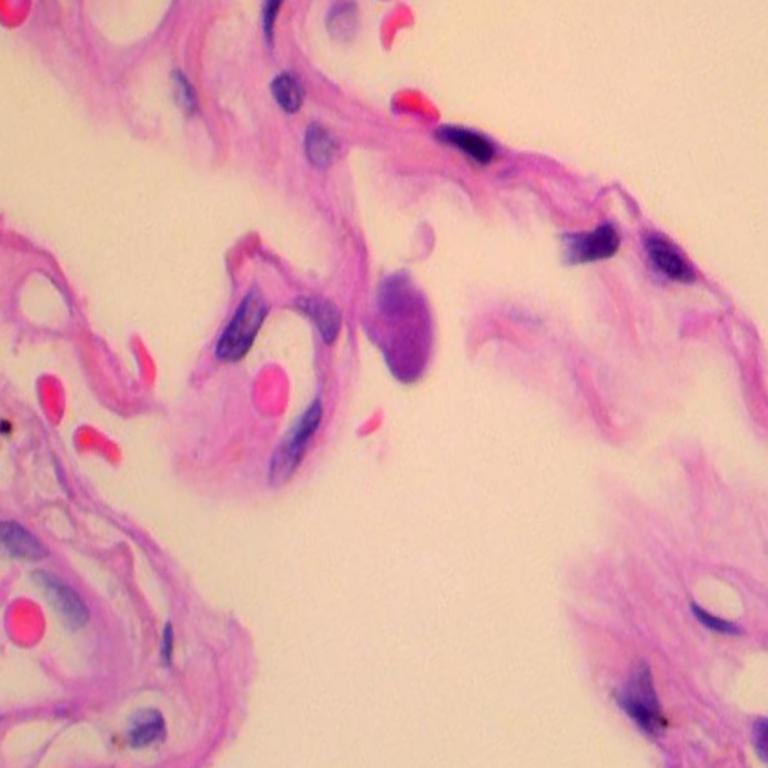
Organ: lung
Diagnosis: benign